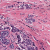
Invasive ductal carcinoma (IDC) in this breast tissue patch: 1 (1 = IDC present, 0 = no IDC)